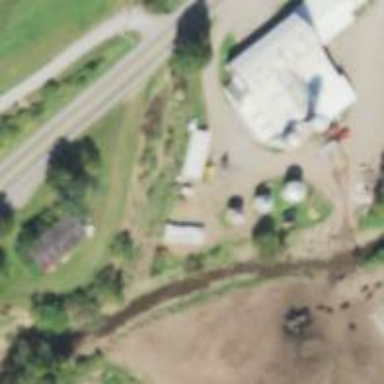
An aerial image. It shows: Silo.